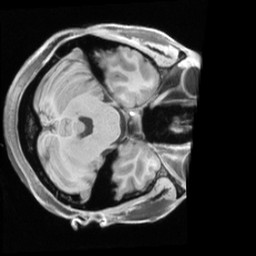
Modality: T1w
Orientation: axial